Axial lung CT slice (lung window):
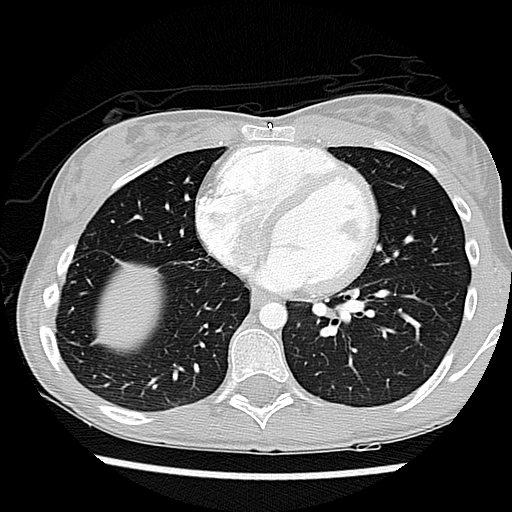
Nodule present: no